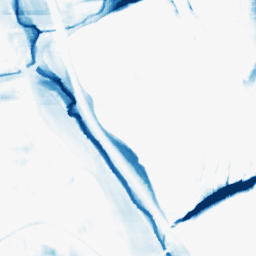
Category: morphological
Decomposition family: morphological_rect
Decomposition parameters: operation: closing
width: 50
height: 20
Upsampling method: sinc_hamming
Upsampling parameters: scale: 2
kernel_size: 4
Upsampling scale: 2